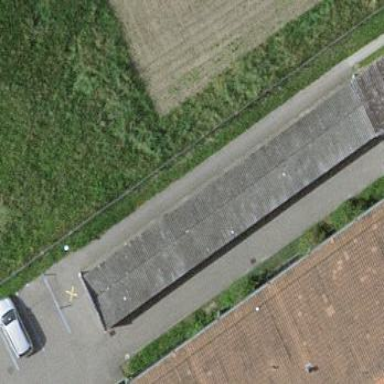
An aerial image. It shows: View of roof of building.